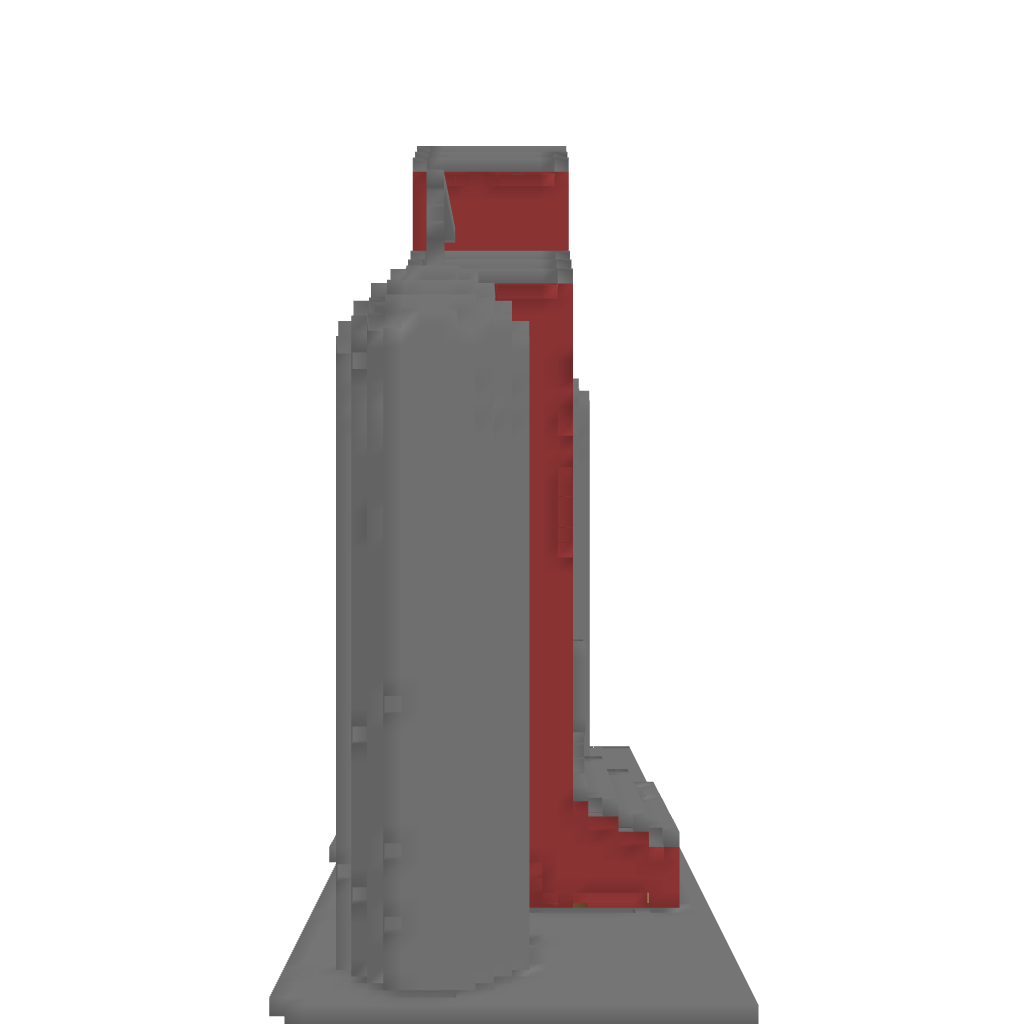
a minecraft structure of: Grain Elevator good quality